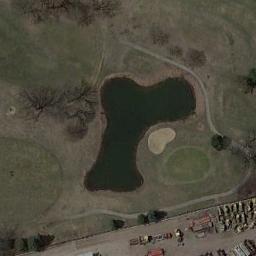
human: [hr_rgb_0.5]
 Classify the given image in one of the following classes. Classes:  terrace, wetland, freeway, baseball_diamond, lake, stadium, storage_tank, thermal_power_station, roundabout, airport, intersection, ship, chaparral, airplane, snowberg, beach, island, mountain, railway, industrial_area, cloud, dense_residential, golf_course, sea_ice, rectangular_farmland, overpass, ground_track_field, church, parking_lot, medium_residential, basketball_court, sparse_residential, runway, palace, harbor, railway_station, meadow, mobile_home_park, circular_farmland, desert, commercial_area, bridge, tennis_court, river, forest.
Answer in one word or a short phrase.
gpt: golf_course